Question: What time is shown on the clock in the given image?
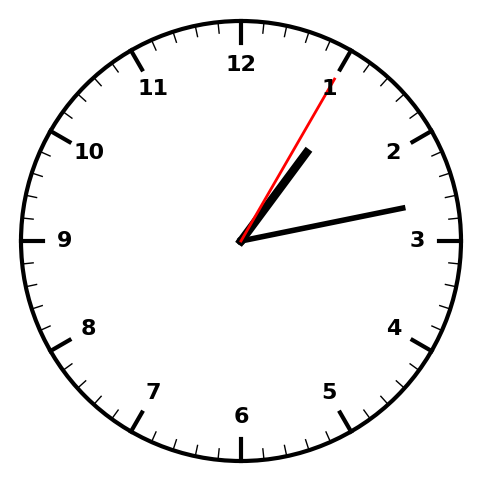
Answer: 01:13:05